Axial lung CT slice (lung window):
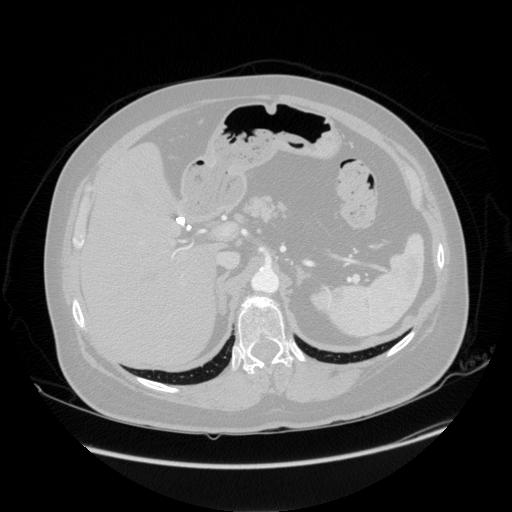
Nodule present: no